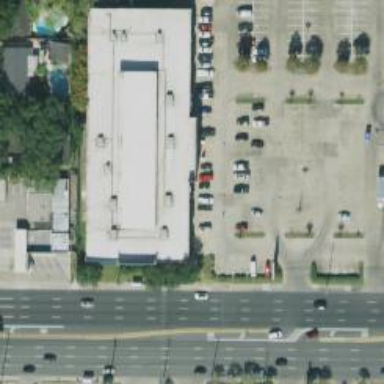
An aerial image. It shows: Parking space.